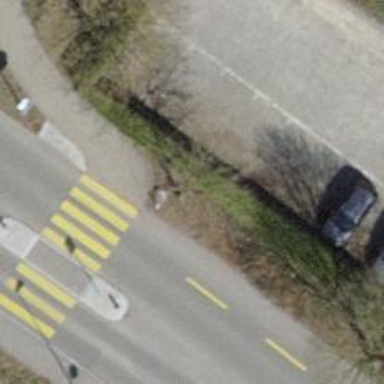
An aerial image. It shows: Street lined with trees.